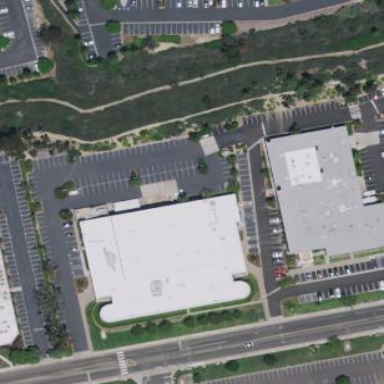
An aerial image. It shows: Industrial building.